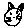
Label: cat